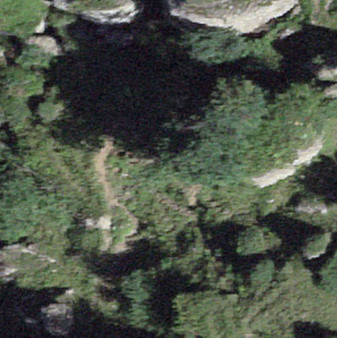
Label: bouldering_area